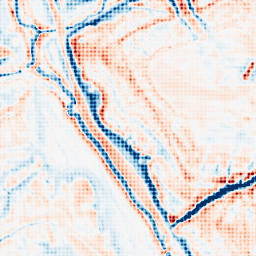
Category: edge_preserving
Decomposition family: bilateral
Decomposition parameters: d: 21
sigma_color: 100
sigma_space: 75
Upsampling method: sinc_blackman
Upsampling parameters: scale: 4
kernel_size: 4
Upsampling scale: 4